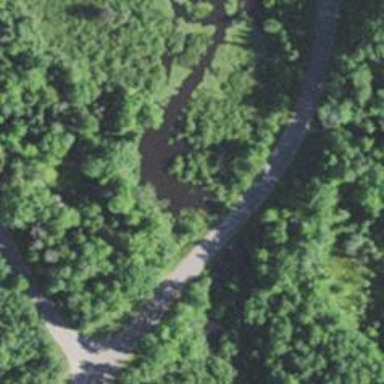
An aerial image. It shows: Culvert tunnel.